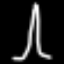
Label: The Eiffel Tower